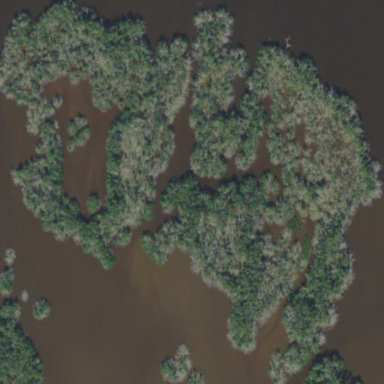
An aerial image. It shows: Rich mangrove swamp wetland filled with Mangrove plants.